Question: I need to have a sectioned 'tableview' like the following. I need a 'section' to look like shown in the following image.
'Home' on one side, then on the other column 'Street, City, state, zipcode'. And also 'Country' and 'state' should be on another row.
If someone could show me some sample code or a tutorial to start on this

note : you get the following UI when you are trying to add an address to a contact using your iPhone and sorry i don't have any code, i am clueless where to start.
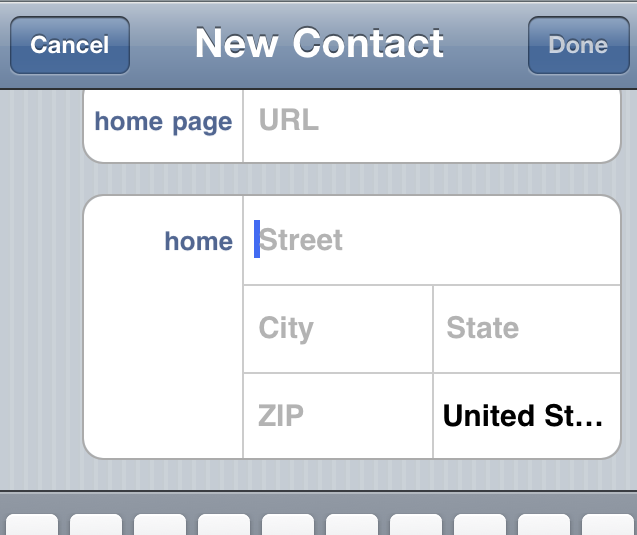
Answer: Get creative. Sometimes something looks like a tableViewCell but it actually isn't one ;-)

Just a bunch of UIViews with lightGray backgroundColor and a width or height of 1. And those are arranged in cells that have different heights.